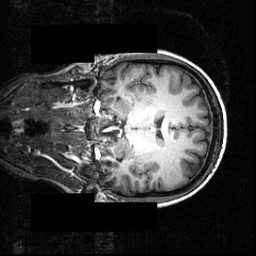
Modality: T1w
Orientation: coronal
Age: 24
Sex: female
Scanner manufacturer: siemens
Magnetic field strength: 3.951 T
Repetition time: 1.5 s
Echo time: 0.00335 s